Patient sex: F
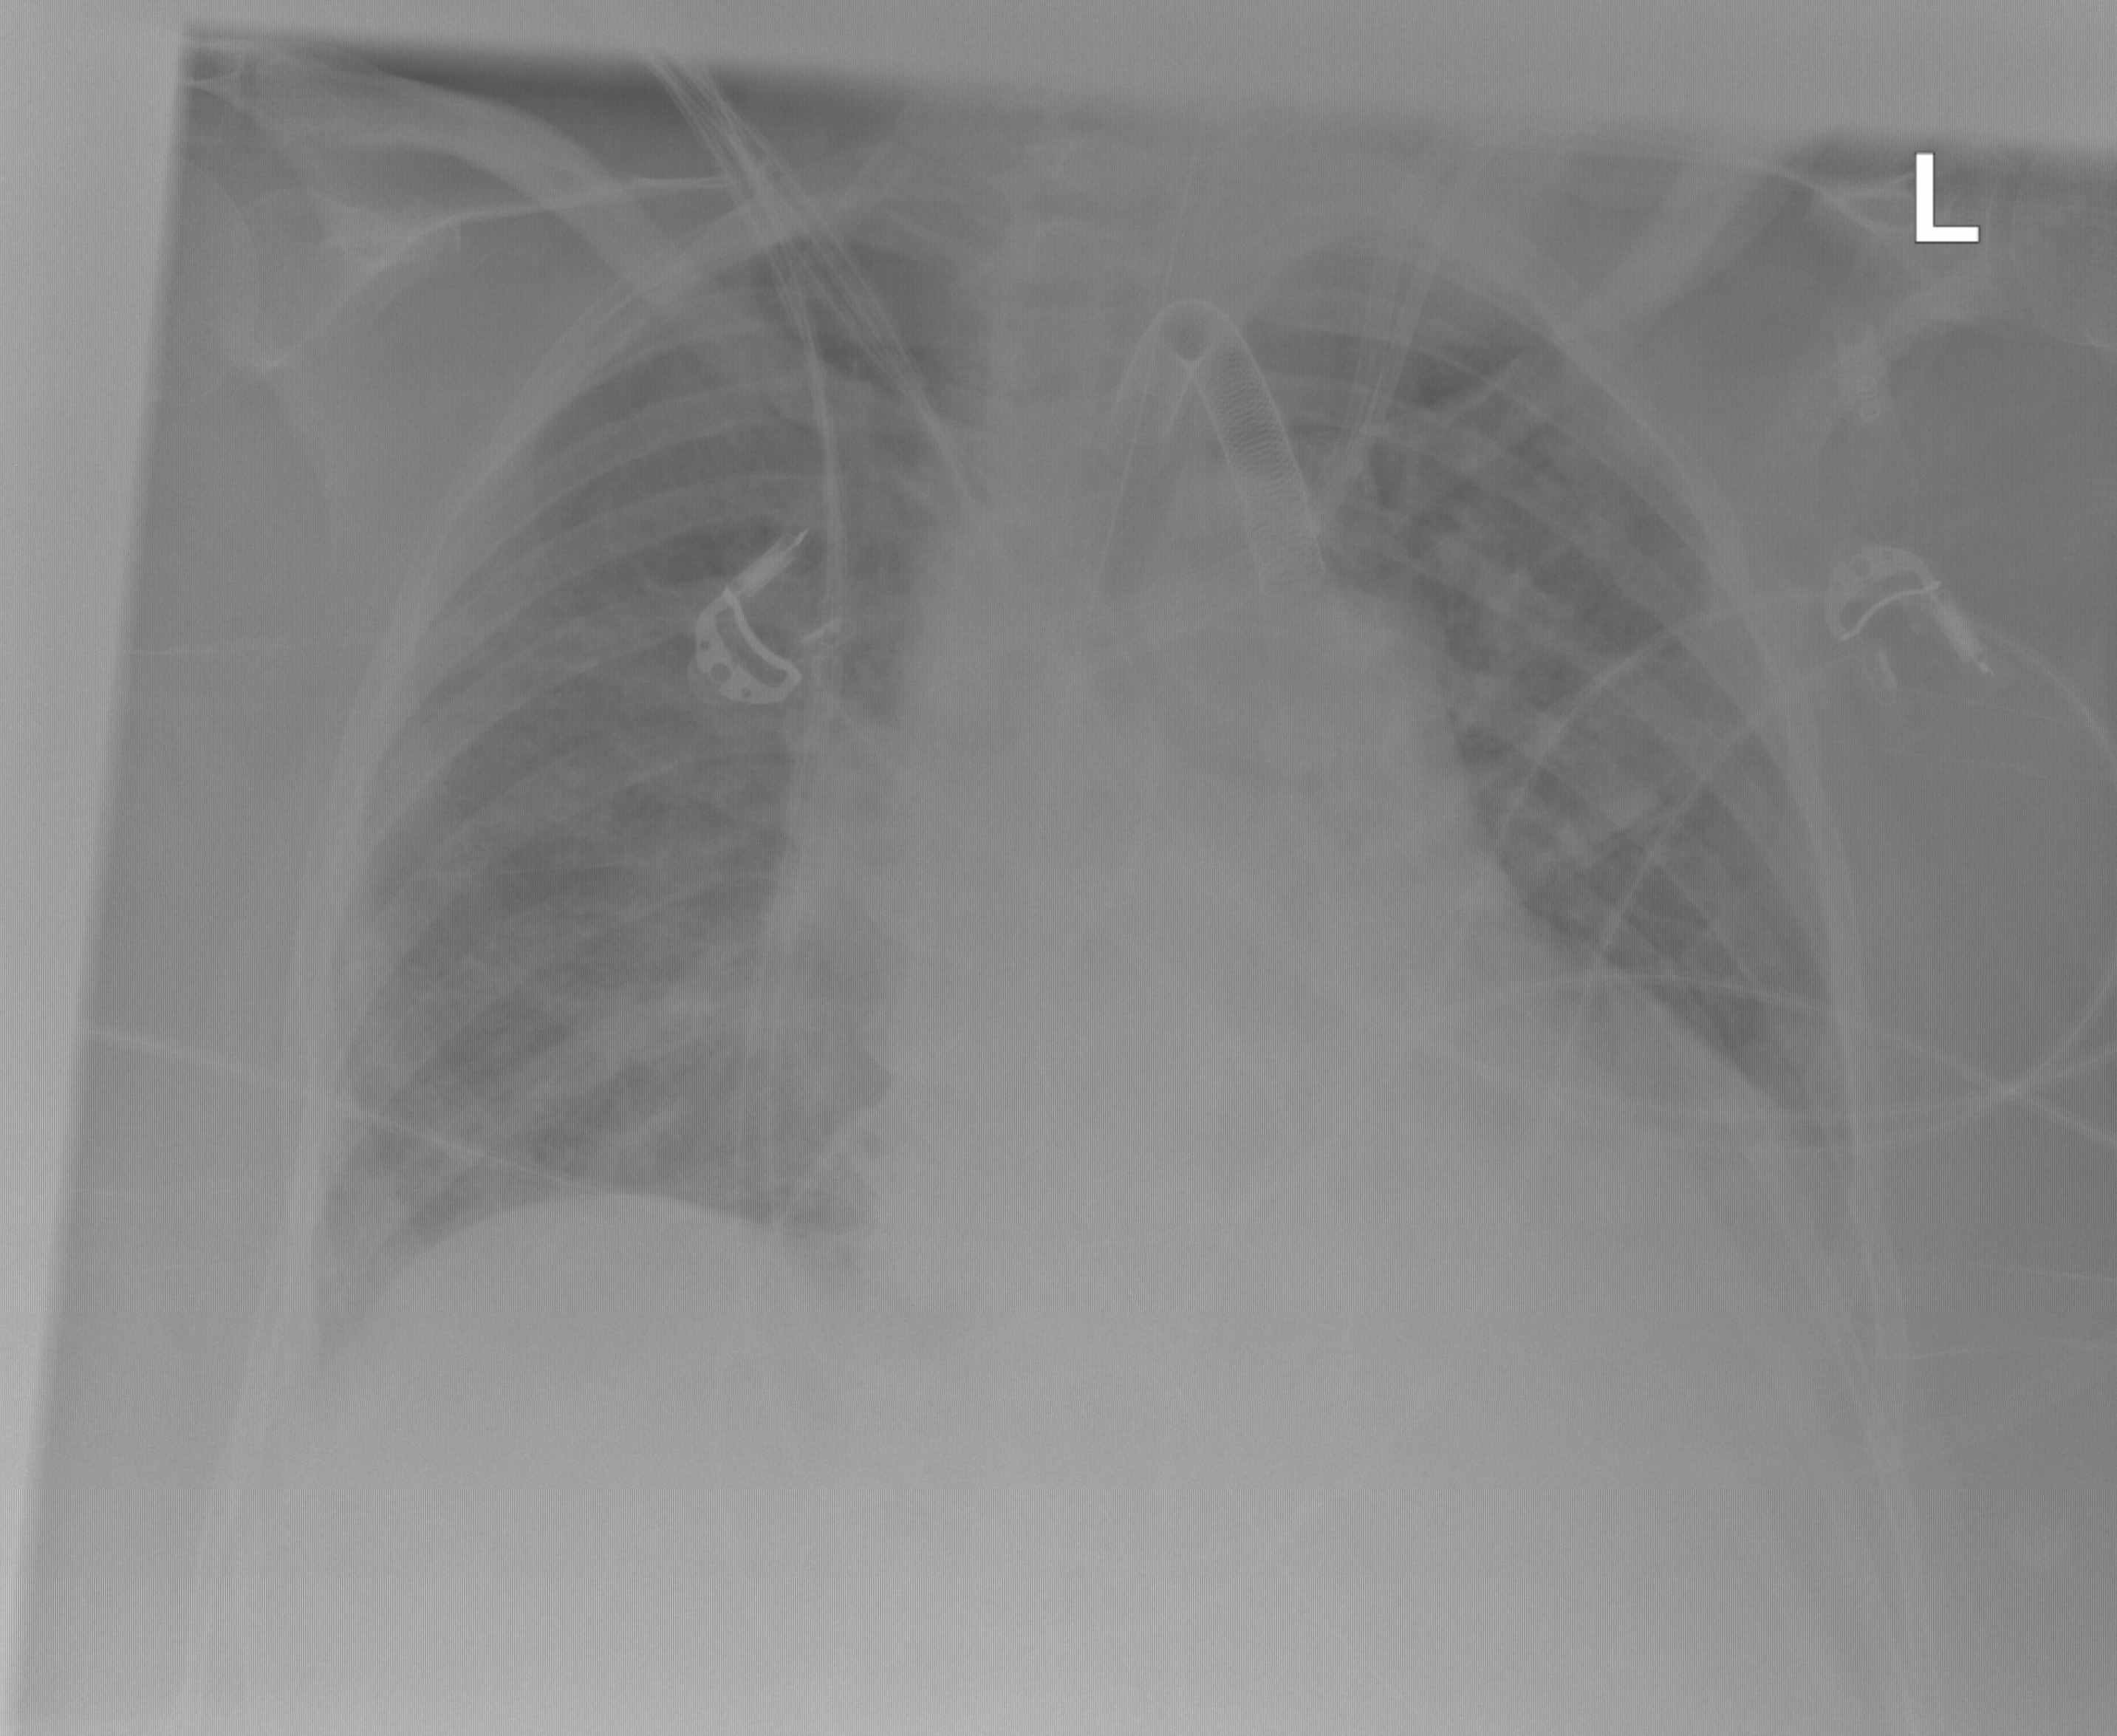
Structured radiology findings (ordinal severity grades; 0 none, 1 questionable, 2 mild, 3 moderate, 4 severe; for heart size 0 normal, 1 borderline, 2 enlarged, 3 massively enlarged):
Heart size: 2
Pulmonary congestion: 2
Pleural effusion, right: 2
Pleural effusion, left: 2
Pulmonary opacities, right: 2
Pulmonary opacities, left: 2
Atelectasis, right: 2
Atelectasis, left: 2